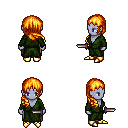
a pixel art fantasy rpg character, female body template, dark elf, purple skin, green robe, robe skirt, light blonde right-swept hairstyle, gold boots, dagger, four views (front, back, left, right), 2x2 character sprite sheet, small pixel art, hard edges, no anti-aliasing